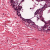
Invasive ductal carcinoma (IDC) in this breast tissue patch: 0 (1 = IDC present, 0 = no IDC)